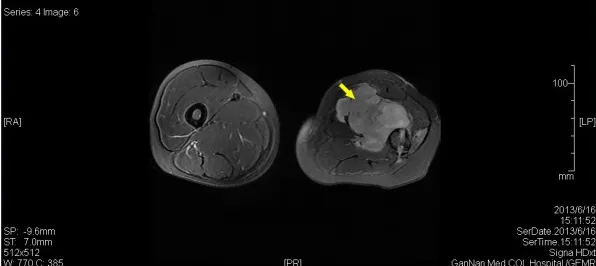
MRI images of the thigh. (a) Transverse T2-weighted image.
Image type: radiology (mri)